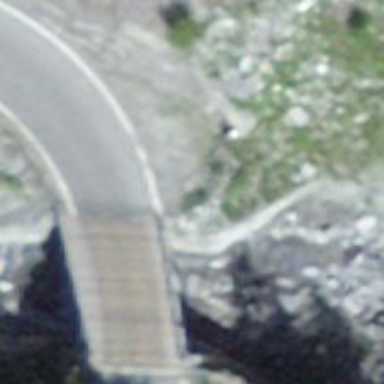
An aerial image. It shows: Tertiary road with bridge.